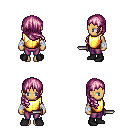
a pixel art fantasy rpg character, female body template, human, tanned skin, gold chest armor, magenta pants, pink right-swept hairstyle, white cloth bandages, black shoes, dagger, four views (front, back, left, right), 2x2 character sprite sheet, small pixel art, hard edges, no anti-aliasing